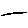
Label: line